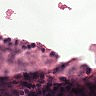
Metastatic tissue present: no